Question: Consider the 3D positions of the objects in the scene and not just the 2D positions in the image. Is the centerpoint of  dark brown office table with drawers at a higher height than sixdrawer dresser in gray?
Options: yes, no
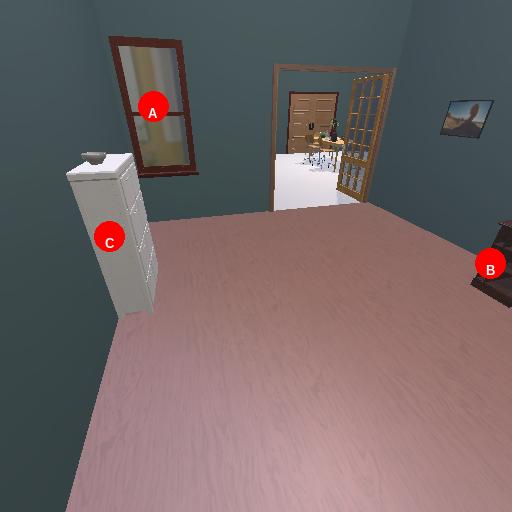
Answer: yes